九年级 · 代数
生物学研究表明, 在一定的温度范围内, 酶的活性会随温度的升高逐渐增强; 在最适温度时, 酶的活性最强; 超过一定温度范围, 酶的活性又随温度的开高逐渐减弱, 甚至会失去活性$\cdot$现已知某种酶的活性值 $y$ (单位: $1 \mathrm{U}$ ) 与温度 $x$ (单位: ${ }^{\circ} \mathrm{C}$ ) 的关系可以近似用二次函数 $y=-\frac{1}{2} x^{2}+14 x+142$来表示, 则当温度为最适宜温度时, 该种酶的活性值为 $\qquad$ $\mathrm{IU}$.

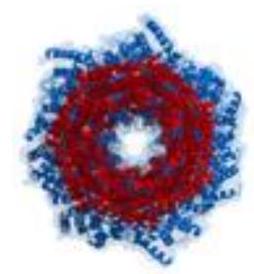
答案:  240

解析: 化为顶点式求解即可.

【详解】解: $y=-\frac{1}{2} x^{2}+14 x+142=-\frac{1}{2}(x-14)^{2}+240$,

$\because-\frac{1}{2}<0$,

$\therefore$ 抛物线开口向下,

$\therefore$ 当 $x=14$ 时, $y$ 的最大值为 240 ,

故当温度为 $14^{\circ} \mathrm{C}$ 时, 该种酶的活性值为 $240 \mathrm{IU}$.

故答案为: 240 .

【点睛】本题考查了二次函数图象的应用, 熟练掌握二次函数 $y=a(x-h)^{2}+k$ 的性质是解答本题的关键. 对于二次函数 $y=a(x-h)^{2}+k(a, h, k$ 为常数, $a \neq 0)$, 当 $a>0$ 时, 拋物线开口向上，在对称轴的左侧 $y$ 随 $x$ 的增大而减小，在对称轴的右侧 $y$ 随 $x$ 的增大而增大，此时函数有最小值; 当 $a<0$ 时，抛物线开口向下，在对称轴的左侧 $y$ 随 $x$ 的增大而增大，在对称轴的右侧 $y$ 随 $x$ 的增大而减小，此时函数有最大值.